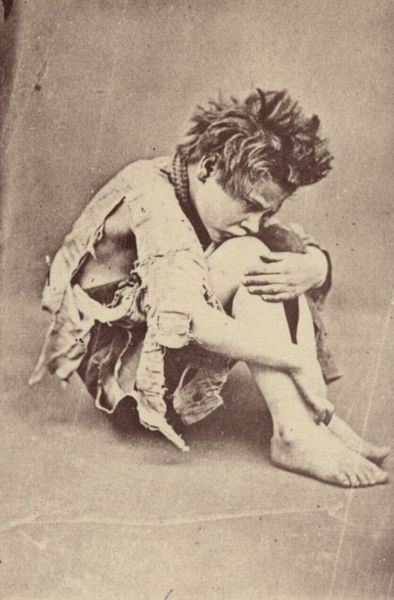
Titel: "Verloren"
Künstler: Thomas John Barnardo
Schlagwörter: hand, haut, nackt, schatten, sitzen, braun, finger, frisur, grau, haar, hintergrund, kleider, licht, mund, nase, ohr, profil, schwarz, stirn, strasse, weiss, blick, alt, hemd, jung, arm, arme, augen, gesicht, kleidung, kragen, stein, trauer, zerrissen, ärmel, hals, hände, portrait, kalt, einsam, boden, auge, gewand, haare, sitzend, kind, gebeugt, traurig, beine, bein, füße, kauern, haltung, leer, leere, klein, sepia, angst, krieg, wild, flicken, trurig, halbnackt, allein, junge, knie, nachdenken, dünn, striche, foto, fotografie, knochen, barfuss, eng, dürr, fetzen, knabe, lumpen, zigeuner, fuss, bub, seil, kauernd, schulterblatt, weinen, hocken, loch, furcht, bekleidung, photo, verzweiflung, kaputt, hunger, kniend, zerstört, gebückt, wut, bettler, frost, klat, frieren, armut, zorn, verschlossen, bube, verzweifelt, dreckig, mager, hungrig, kratzen, obdachlos, schrecklich, zerfetzt, fetzten, schmutzig, mitleid, hoffnungslos, ungepflegt, löchrig, geflickt, klammern, photograpie, zerissen, zerlumpt, umschlingen, umklammerung, hockt, embryo, slum, penner, zerzaust, trotzig, stirche, fott, strassenjunge, bettelarm, betteljunge, bettelkind, cravaggio, hoöztür, lees, lumpig, mutlos, slip, zerlumt, zerrisssen, zusammengekauert, strubbelhaar, knocken, chrfoto